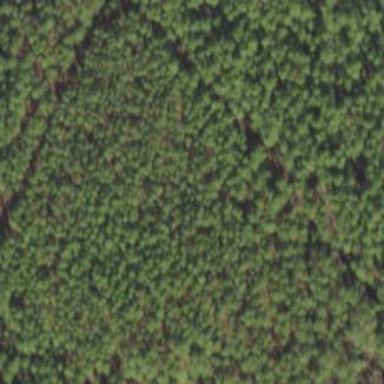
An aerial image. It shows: Forest area predominantly covered with needle-leaved trees.